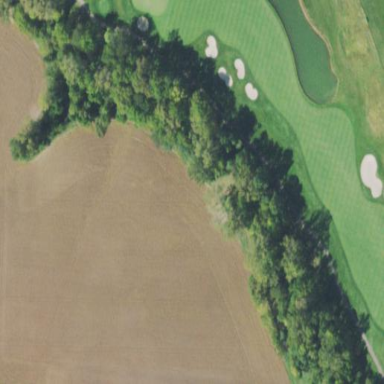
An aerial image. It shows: Grassy area designated as golf fairway.